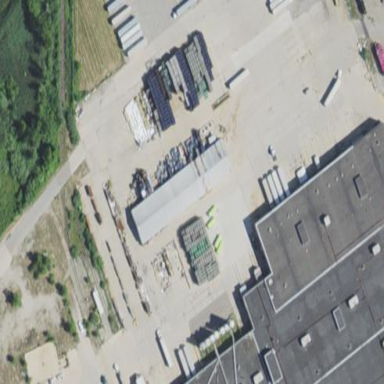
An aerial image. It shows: Industrial building.